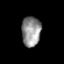
Tissue: prostate
Cell type: Fibroblasts
Senescence score: 0.7609
Nuclear area (px): 566
Mean DAPI intensity: 144.5